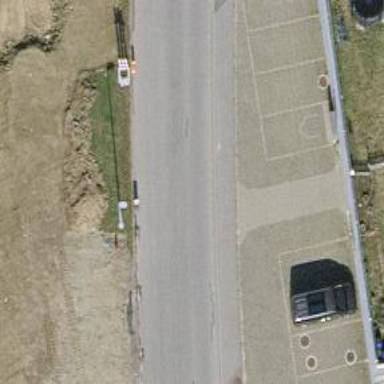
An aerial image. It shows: Asphalt road in residential area.